Interaction volume radius: 10 \u00c5
Interaction volume height: 20 \u00c5
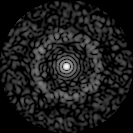
Disorder parameter: 0.8412